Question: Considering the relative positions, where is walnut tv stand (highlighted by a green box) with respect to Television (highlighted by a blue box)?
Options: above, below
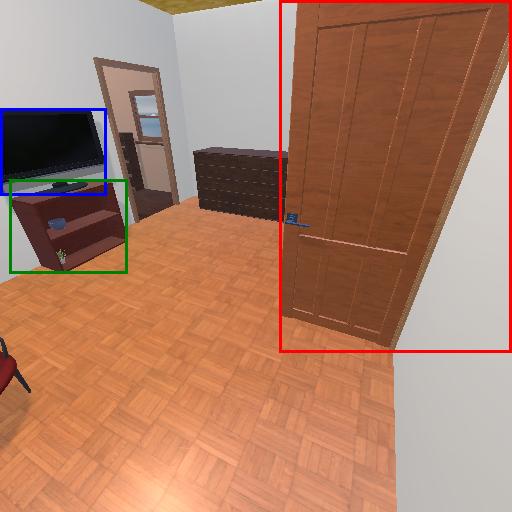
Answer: above